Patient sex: F
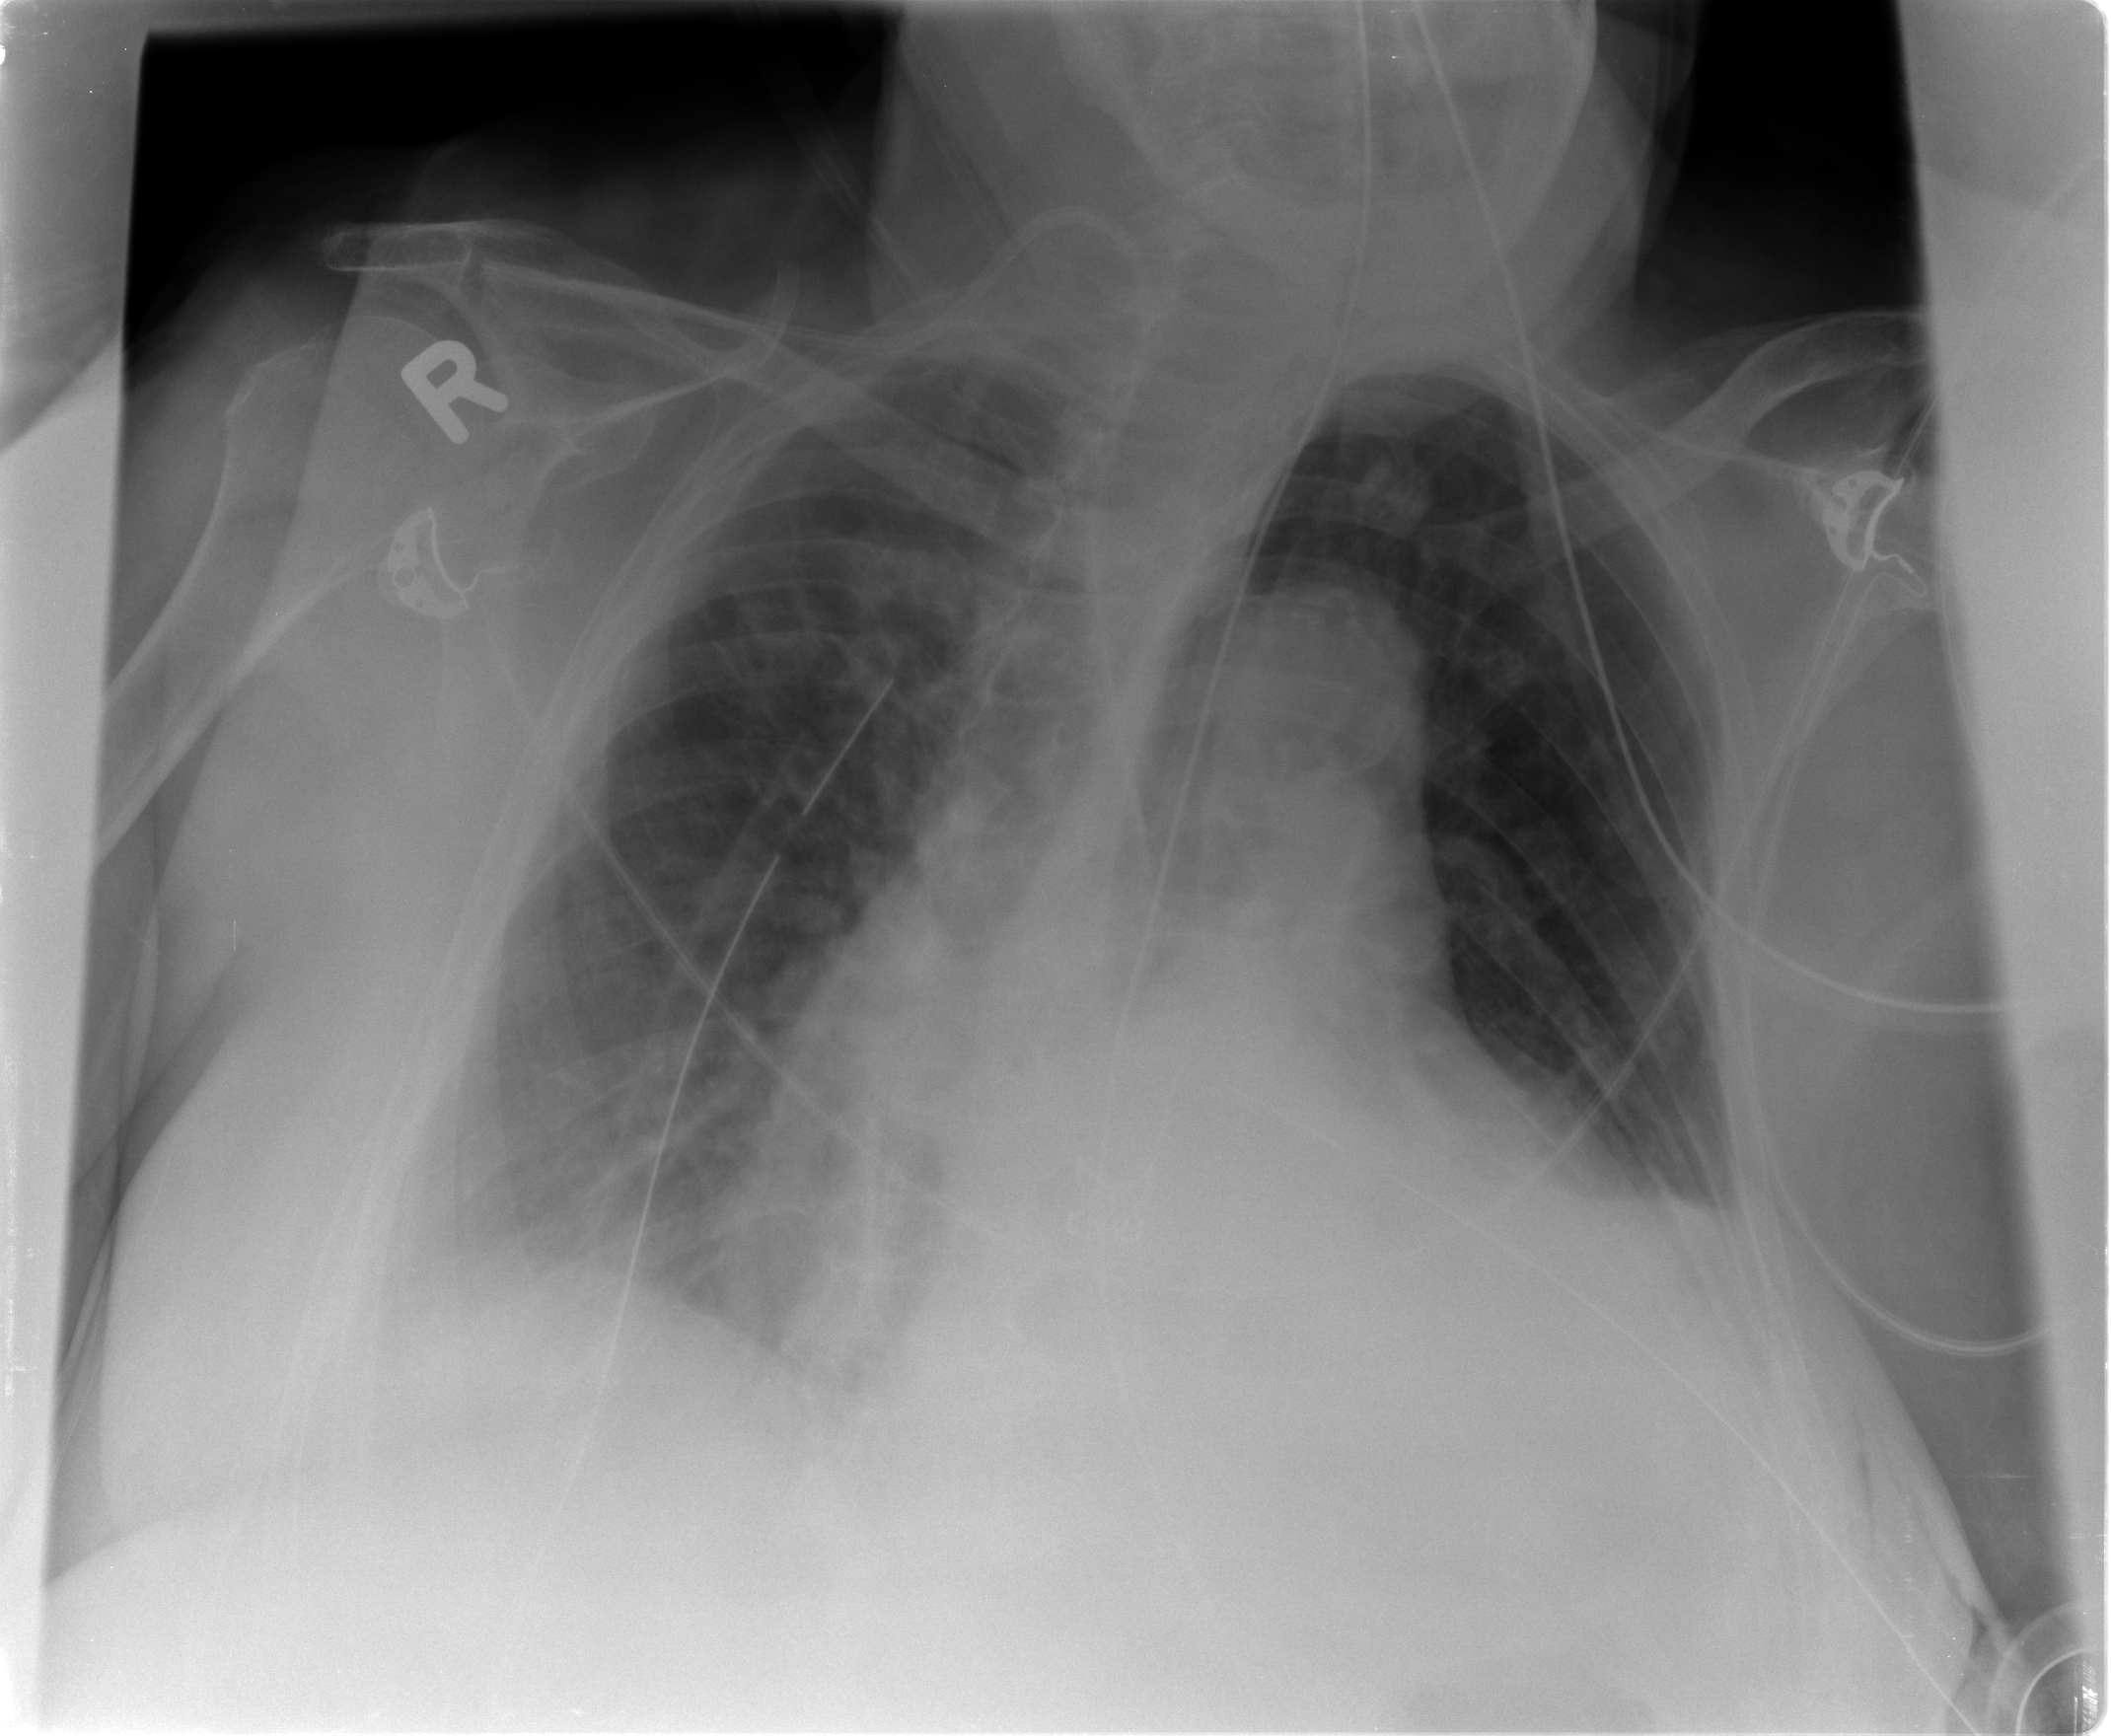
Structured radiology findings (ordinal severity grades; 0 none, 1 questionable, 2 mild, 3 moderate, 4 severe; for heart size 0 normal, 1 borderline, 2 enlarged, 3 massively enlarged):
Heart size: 2
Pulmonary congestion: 1
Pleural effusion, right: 2
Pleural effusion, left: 2
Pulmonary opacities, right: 1
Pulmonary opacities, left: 0
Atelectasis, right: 2
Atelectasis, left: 2